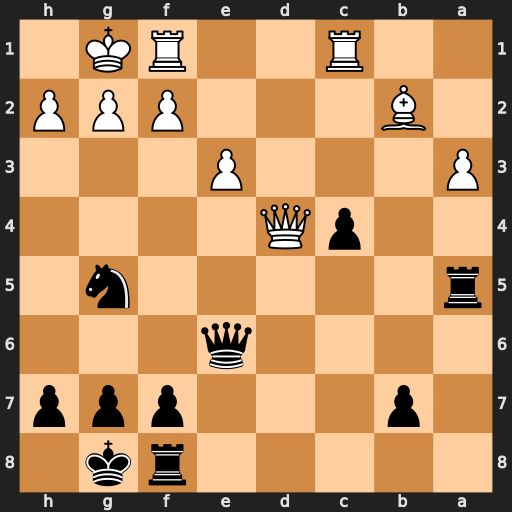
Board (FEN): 5rk1/1p3ppp/4q3/r5n1/2pQ4/P3P3/1B3PPP/2R2RK1
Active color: b
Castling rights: -
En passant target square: -
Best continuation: Nf3+ gxf3 Rg5+ Kh1 Qh3 Qg4 Rxg4